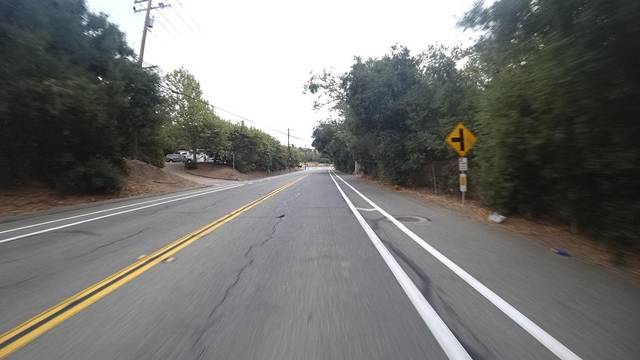
Region: United States
Coordinates: 33.685, -117.621